Field crop: tomato
Growth stage: 1
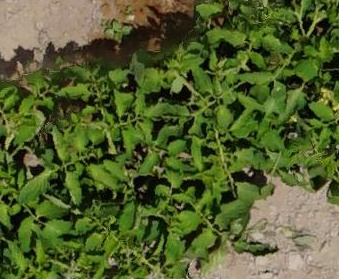
Species: tomato